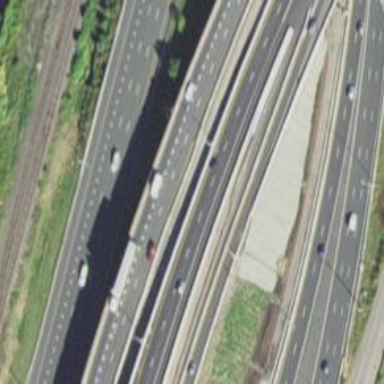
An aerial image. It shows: Motorway junction.